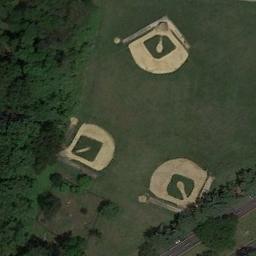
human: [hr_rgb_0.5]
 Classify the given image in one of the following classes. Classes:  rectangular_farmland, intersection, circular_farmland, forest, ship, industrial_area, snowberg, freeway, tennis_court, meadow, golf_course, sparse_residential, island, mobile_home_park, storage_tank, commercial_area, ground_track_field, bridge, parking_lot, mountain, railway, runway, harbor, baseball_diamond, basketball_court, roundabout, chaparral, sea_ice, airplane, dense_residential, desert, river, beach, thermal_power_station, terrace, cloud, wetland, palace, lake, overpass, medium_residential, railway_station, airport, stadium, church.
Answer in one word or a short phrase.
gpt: baseball_diamond